Question: In golang, how do I write pipeline for the following mongodb aggregation query?
'''
db.getCollection("db").aggregate(
[
{
"$match" : {
"attendanceDate" : "07/26/2022"
}
},
{
"$unwind" : "$history"
},
{
"$set" : {
"timeDiff" : {
"$divide" : [
{
"$subtract" : [
"$history.endTime",
"$history.startTime"
]
},
60000.0
]
}
}
},
{
"$group" : {
"_id" : {
"status" : "$history.status",
"displayName" : "$displayName"
},
"duration" : {
"$sum" : "$timeDiff"
}
}
},
{
"$group" : {
"_id" : "$_id.displayName",
"durations" : {
"$push" : {
"key" : "$_id.status",
"value" : "$duration"
}
}
}
}
],
'''
JSON doc in mongodb ver 4.2
'''
{
"_id" : ObjectId("62e01543666e8a64c2aeec56"),
"attendanceDate" : "07/26/2022",
"displayName" : "John, Doe",
"signInDate" : ISODate("2022-07-26T16:24:35.488+0000"),
"currentStatus" : "Other",
"currentStatusTime" : ISODate("2022-07-26T16:37:54.890+0000"),
"history" : [
{
"status" : "Other",
"startTime" : ISODate("2022-07-26T16:37:54.890+0000")
},
{
"status" : "In",
"startTime" : ISODate("2022-07-26T16:33:00.655+0000"),
"endTime" : ISODate("2022-07-26T16:37:54.890+0000")
},
{
"status" : "Training",
"startTime" : ISODate("2022-07-26T16:32:01.337+0000"),
"endTime" : ISODate("2022-07-26T16:33:00.657+0000")
},
{
"status" : "In",
"startTime" : ISODate("2022-07-26T16:31:00.764+0000"),
"endTime" : ISODate("2022-07-26T16:32:01.338+0000")
},
{
"status" : "Lunch",
"startTime" : ISODate("2022-07-26T16:30:01.025+0000"),
"endTime" : ISODate("2022-07-26T16:31:00.765+0000")
},
{
"status" : "In",
"startTime" : ISODate("2022-07-26T16:27:33.789+0000"),
"endTime" : ISODate("2022-07-26T16:30:01.026+0000")
},
{
"status" : "Break",
"startTime" : ISODate("2022-07-26T16:25:38.492+0000"),
"endTime" : ISODate("2022-07-26T16:27:33.789+0000")
},
{
"status" : "In",
"startTime" : ISODate("2022-07-26T16:24:41.753+0000"),
"endTime" : ISODate("2022-07-26T16:25:38.493+0000")
}
]
}
'''
Using mongodb version 4.2, result from the aggregation query returns result as below
'''
{
"_id" : "John, Doe",
"durations" : [
{
"key" : "Other",
"value" : NumberInt(0)
},
{
"key" : "Lunch",
"value" : 0.9956666666666667
},
{
"key" : "In",
"value" : 9.3131
},
{
"key" : "Training",
"value" : 0.9886666666666667
},
{
"key" : "Break",
"value" : 1.9216166666666668
}
]
}
'''
In golang, got it working until $unwind pipeline. I'm unsure how to proceed further to $divide, $subract and get the same result as in aggregation query result.
'''
type Attendance struct {
ID primitive.ObjectID 'json:"_id" bson:"_id"'
Date time.Time 'json:"signInDate" bson:"signInDate"'
DisplayName string 'json:"displayName" bson:"displayName"'
CurrentStatus string 'json:"currentStatus,omitempty" bson:"currentStatus,omitempty"'
CurrentStatusTime time.Time 'json:"currentStatusTime,omitempty" bson:"currentStatusTime,omitempty"'
History []AttendanceHistoryItem 'json:"history" bson:"history"'
}
type AttendanceHistoryItem struct {
Status string 'json:"status,omitempty" bson:"status,omitempty"'
StartTime time.Time 'json:"startTime,omitempty" bson:"startTime,omitempty"'
EndTime time.Time 'json:"endTime,omitempty" bson:"endTime,omitempty"'
}
func (r *repo) Find() ([]domain.Attendance, error) {
ctx, cancel := context.WithCancel(context.Background())
defer cancel()
var attendances []domain.Attendance
pipeline := []bson.M{
{
"$match": bson.M{
"attendanceDate": "07/26/2022",
},
},
{
"$unwind": "$history",
},
}
cur, err := r.Db.Collection("db").Aggregate(ctx, pipeline)
defer cur.Close(ctx)
if err != nil {
return attendances, err
}
for cur.Next(ctx) {
var attendance domain.Attendance
err := cur.Decode(&attendance)
if err != nil {
return attendances, err
}
attendances = append(attendances, attendance)
}
if err = cur.Err(); err != nil {
return attendances, err
}
return attendances, nil
}
'''
@Chandan

modified pipeline query that worked
'''
pipeline := []bson.M{
{
"$match": bson.M{
"attendanceDate": "07/26/2022",
},
},
{
"$unwind": "$history",
},
{
"$set": bson.M{
"timeDiff": bson.M{
"$subtract": bson.A{
"$history.endTime",
"$history.startTime",
},
},
},
},
{
"$set": bson.M{
"timeDiff": bson.M{
"$divide": bson.A{
"$timeDiff",
60000.0,
},
},
},
},
{
"$group": bson.M{
"_id": bson.M{
"status": "$history.status",
"displayName": "$displayName",
},
"duration": bson.M{
"$sum": "$timeDiff",
},
},
},
{
"$group": bson.M{
"_id": "$_id.displayName",
"durations": bson.M{
"$push": bson.M{
"key": "$_id.status",
"value": "$duration",
},
},
},
},
}
'''
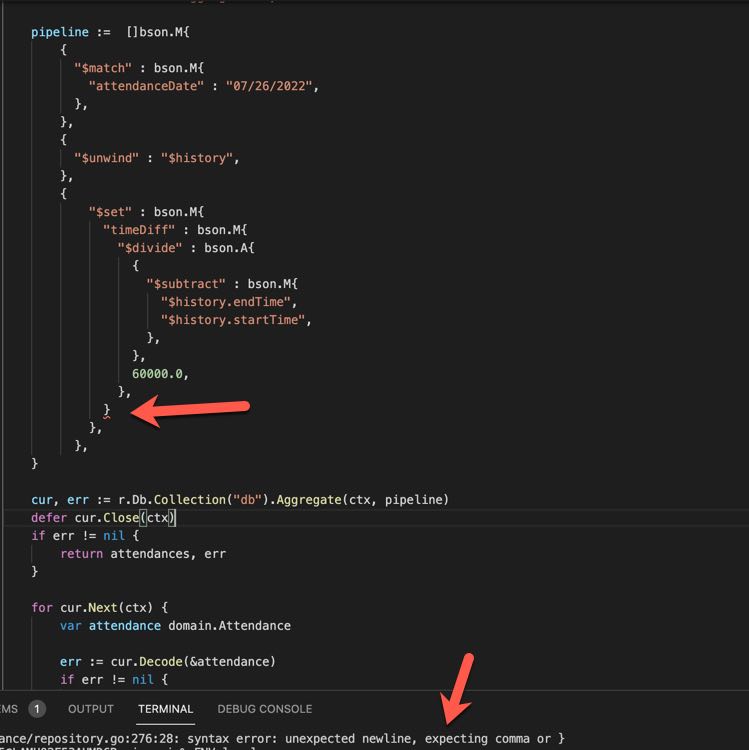
Answer: <URL> can be used as array for mongo pipeline
'''
query := []bson.M{
{
"$match" : bson.M{
"attendanceDate" : "07/26/2022",
},
},
{
"$unwind" : "$history",
},
{
"$set" : bson.M{
"timeDiff" : bson.M{
"$divide" : bson.A{
{
"$subtract" : bson.M{
"$history.endTime",
"$history.startTime",
},
},
60000.0,
},
},
},
},
{
"$group" : bson.M{
"_id" : bson.M{
"status" : "$history.status",
"displayName" : "$displayName",
},
"duration" : bson.M{
"$sum" : "$timeDiff",
},
},
},
{
"$group" : bson.M{
"_id" : "$_id.displayName",
"durations" : bson.M{
"$push" : bson.M{
"key" : "$_id.status",
"value" : "$duration",
},
},
},
},
}
'''